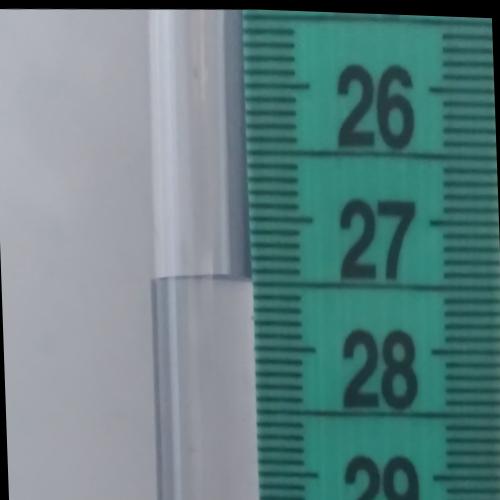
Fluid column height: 27.5 cm